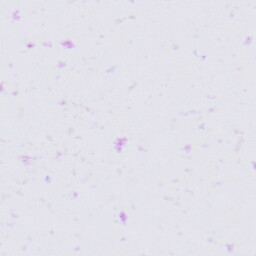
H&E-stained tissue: Prostate